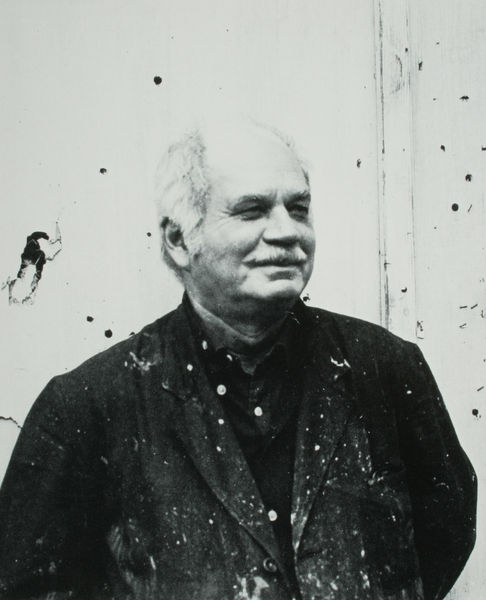
Titel: Fred Thieler
Künstler: Fred Thieler
Schlagwörter: mann, bart, jacke, schnurrbart, porträt, alter mann, glatze, schnauzer, foto, lachen, kittel, grinsen, photo, photogaphie